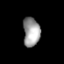
Tissue: prostate
Cell type: Myeloid cells
Senescence score: 0.36
Nuclear area (px): 479
Mean DAPI intensity: 156.489